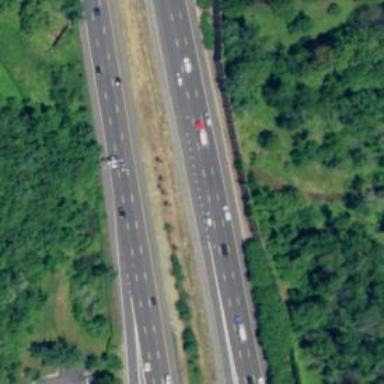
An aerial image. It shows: View of motorway.